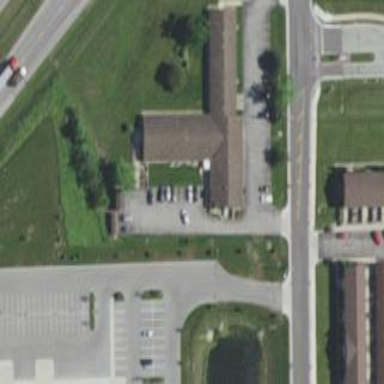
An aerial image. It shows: Nursing home building.